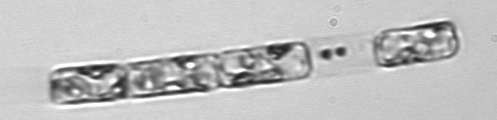
Label: Guinardia_delicatula_TAG_internal_parasite